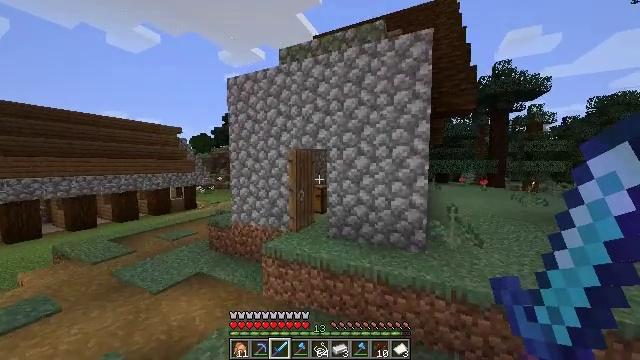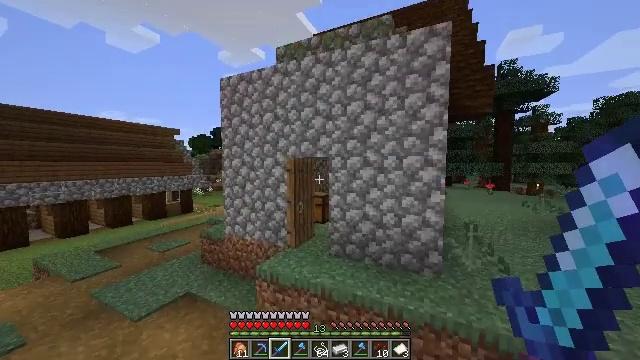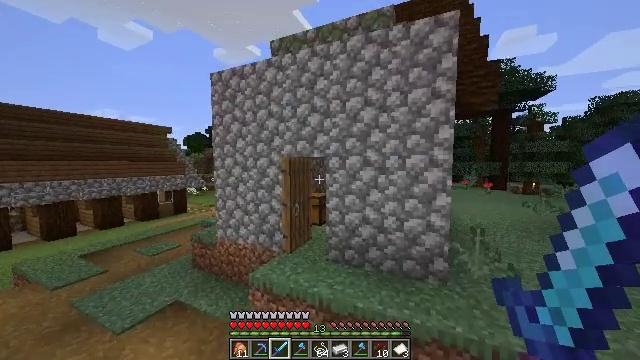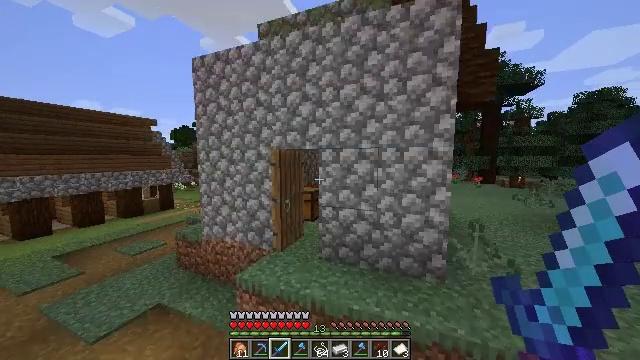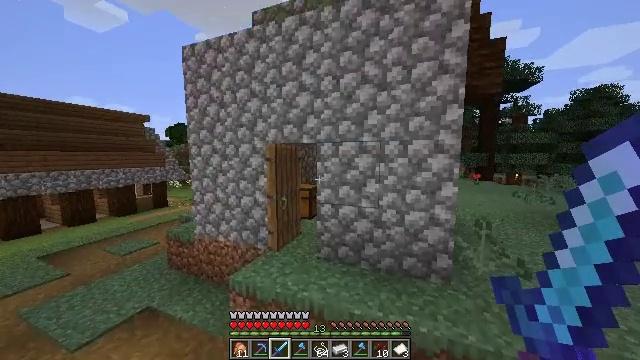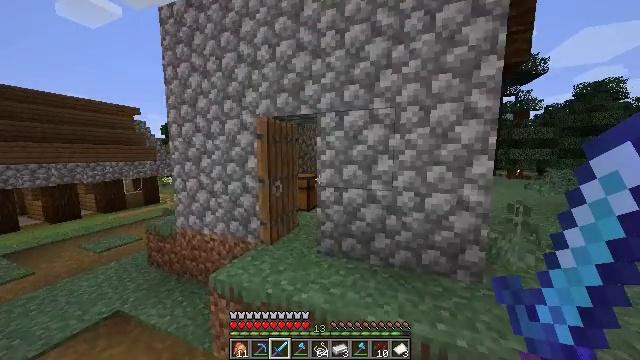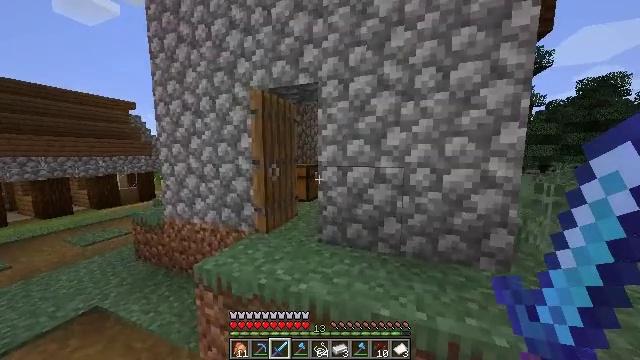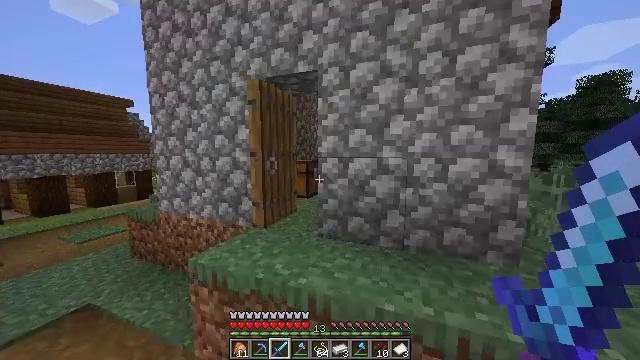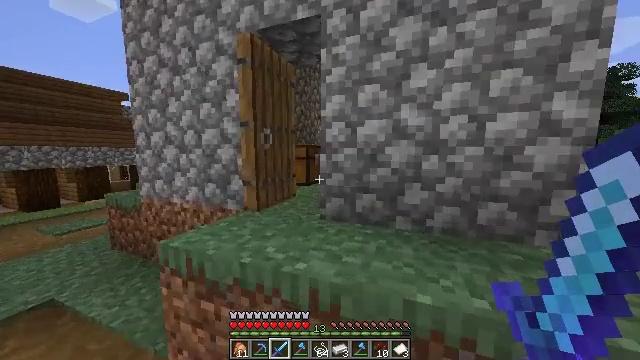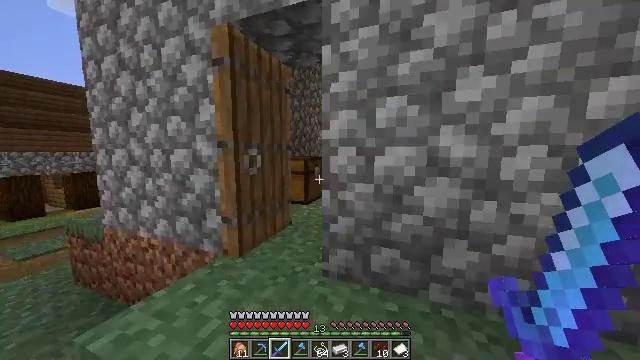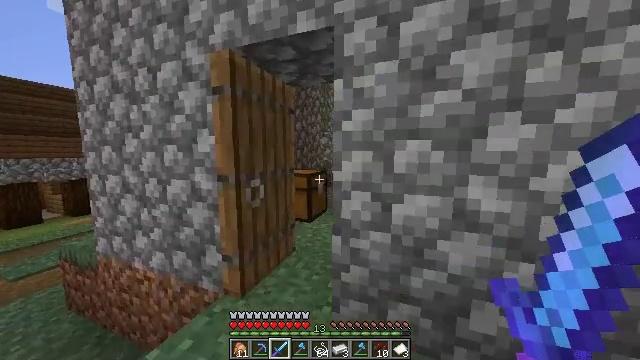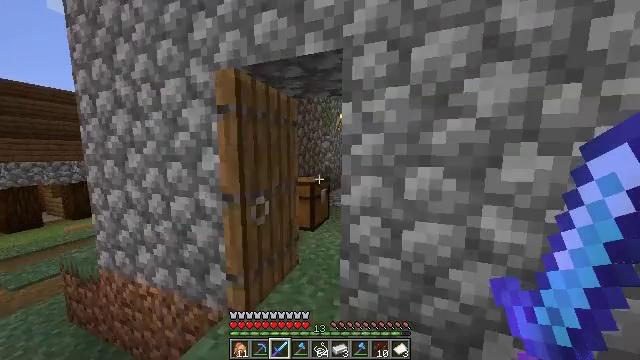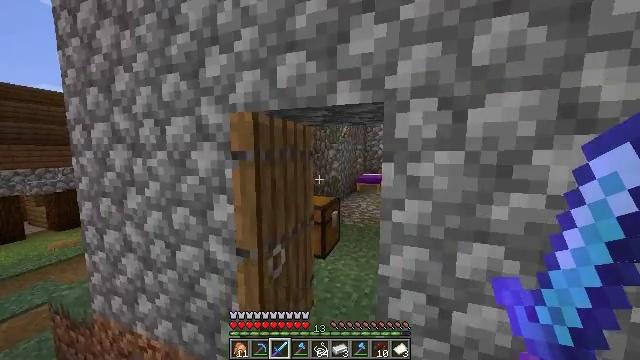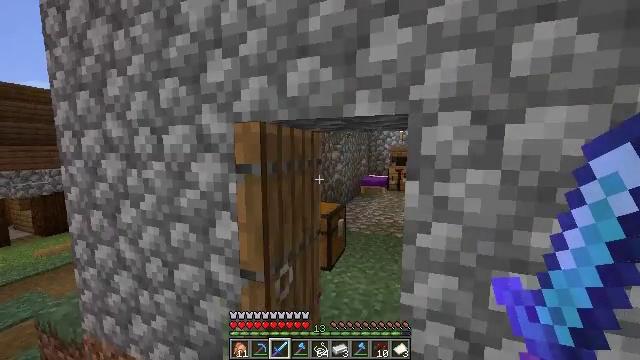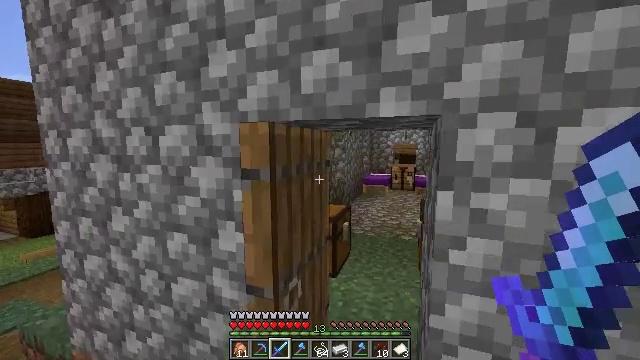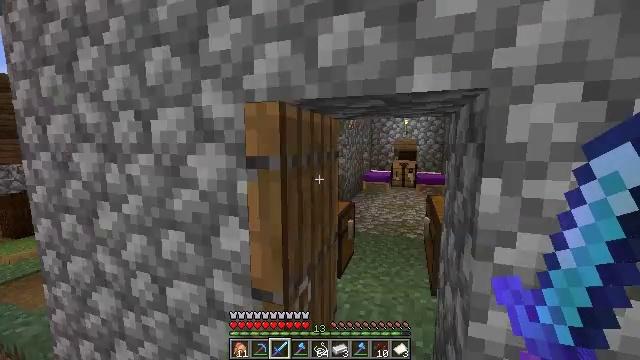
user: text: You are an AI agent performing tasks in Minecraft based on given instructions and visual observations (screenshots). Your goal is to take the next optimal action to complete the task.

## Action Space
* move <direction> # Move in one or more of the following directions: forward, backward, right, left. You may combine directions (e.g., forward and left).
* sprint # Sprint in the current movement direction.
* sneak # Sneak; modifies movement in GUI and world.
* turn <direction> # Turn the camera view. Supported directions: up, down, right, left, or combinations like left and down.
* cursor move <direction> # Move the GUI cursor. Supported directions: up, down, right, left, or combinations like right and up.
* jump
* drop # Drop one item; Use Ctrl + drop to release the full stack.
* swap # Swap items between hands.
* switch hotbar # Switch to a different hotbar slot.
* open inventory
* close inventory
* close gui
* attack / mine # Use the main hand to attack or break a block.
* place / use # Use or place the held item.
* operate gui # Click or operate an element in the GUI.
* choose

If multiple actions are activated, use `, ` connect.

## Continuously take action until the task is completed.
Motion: motion action
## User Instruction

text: Mine the glass to clear the view.
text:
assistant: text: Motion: move forward, jump
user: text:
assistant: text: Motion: move forward, jump
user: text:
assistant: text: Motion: move forward, turn right and down, jump
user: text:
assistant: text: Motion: move forward, jump
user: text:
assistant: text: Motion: move forward, jump
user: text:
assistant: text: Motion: move forward, jump
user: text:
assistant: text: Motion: move forward, sprint, jump
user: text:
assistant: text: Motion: move forward, sprint, jump
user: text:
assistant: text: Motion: move forward, sprint, jump
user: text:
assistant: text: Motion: move forward, sprint, jump
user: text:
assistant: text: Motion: move forward, sprint, jump
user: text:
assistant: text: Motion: move forward, jump
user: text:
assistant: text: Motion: move forward, jump
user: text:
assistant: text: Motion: move forward, jump
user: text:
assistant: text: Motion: move forward, jump
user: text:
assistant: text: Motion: move forward, turn right, jump
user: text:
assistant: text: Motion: move forward, turn right, jump
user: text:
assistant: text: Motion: move forward, turn right and down, jump
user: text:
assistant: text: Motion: move forward, turn right and down, jump
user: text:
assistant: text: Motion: move forward, turn right and down, jump
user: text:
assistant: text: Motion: move forward, turn right and down, jump
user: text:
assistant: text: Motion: move forward, turn right, jump
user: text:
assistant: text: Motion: move forward, jump
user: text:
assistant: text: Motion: move forward, jump
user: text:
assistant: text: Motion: move forward, jump
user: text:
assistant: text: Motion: move forward, jump
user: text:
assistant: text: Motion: move forward
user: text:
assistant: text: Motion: move forward
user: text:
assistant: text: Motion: move forward
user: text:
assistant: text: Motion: move forward